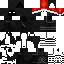
A male skeleton skin with dark skin, wearing brown helmet dressed in a black armor chest and black pants, featuring a closed mouth.